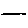
Label: line